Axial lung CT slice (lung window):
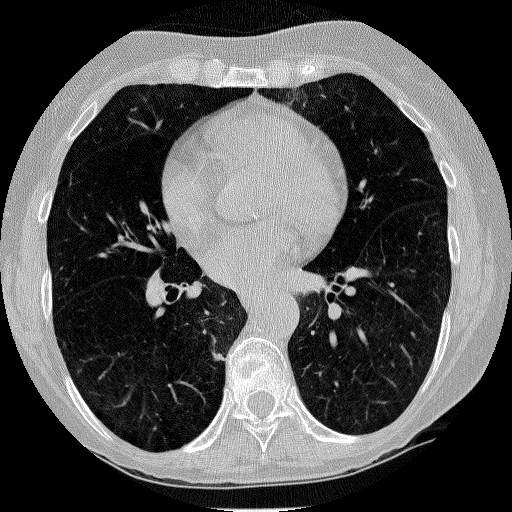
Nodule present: no